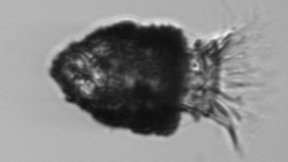
Label: Stenosemella_pacifica